Field crop: maize
Growth stage: 2
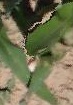
Species: maize